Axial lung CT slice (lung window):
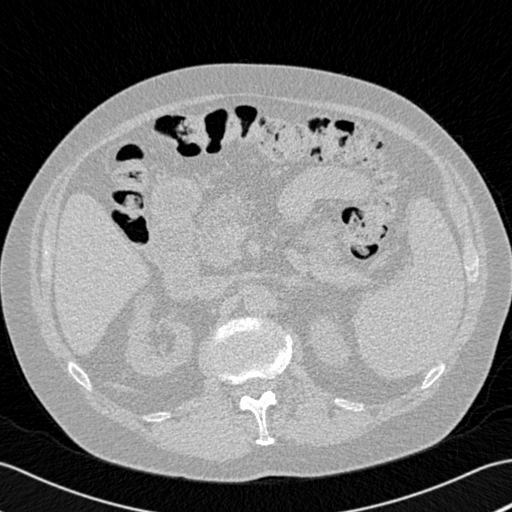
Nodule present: no